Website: walmart
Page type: customer-info-address
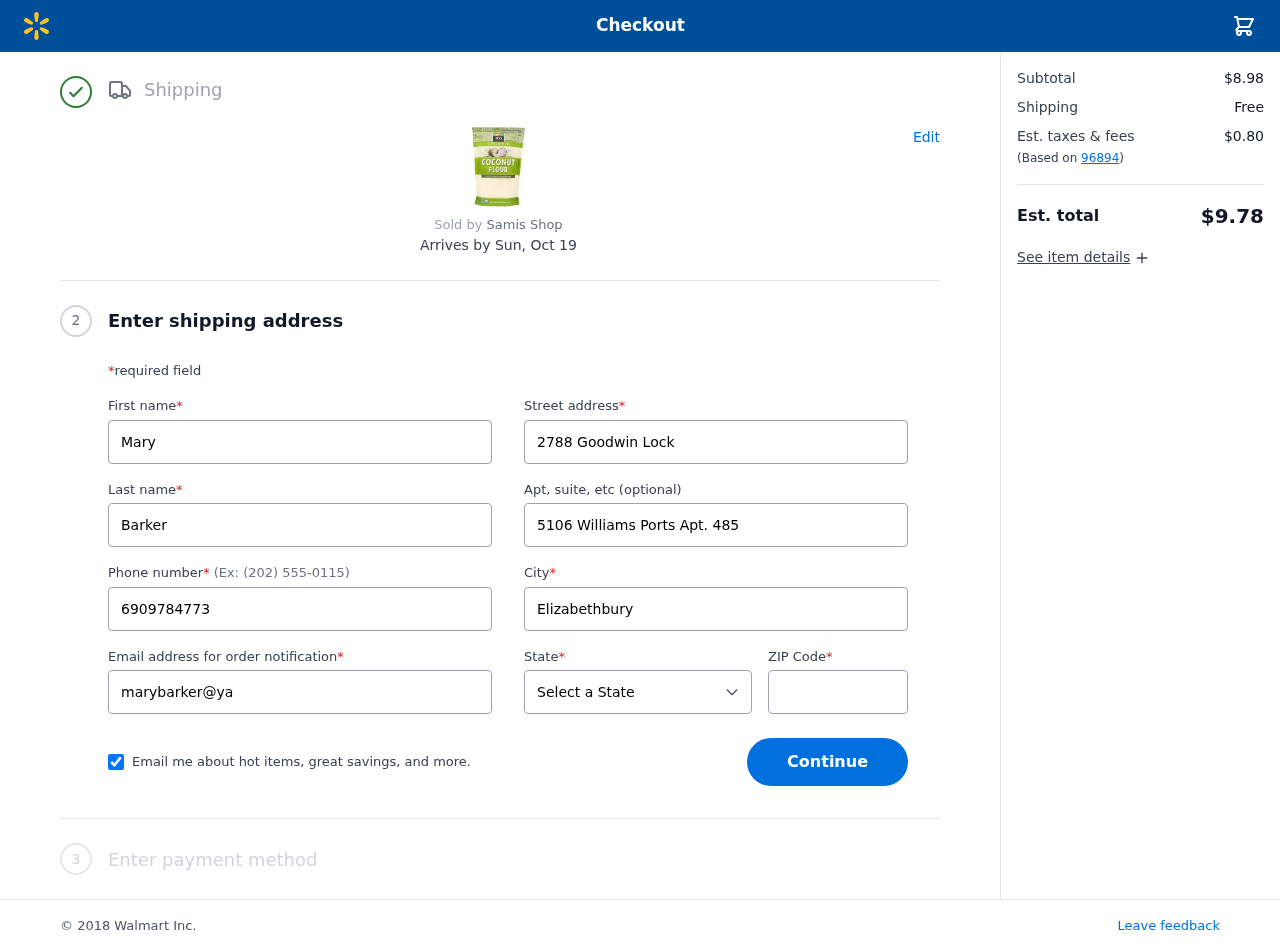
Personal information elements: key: PII_CITY
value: Elizabethbury
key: PII_EMAIL
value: marybarker@yahoo.com
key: PII_FIRSTNAME
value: Mary
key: PII_LASTNAME
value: Barker
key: PII_PHONE
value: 6909784773
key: PII_POSTCODE
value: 96894
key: PII_STATE
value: Florida
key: PII_STREET
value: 2788 Goodwin Lock
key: PII_STREET2
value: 5106 Williams Ports Apt. 485
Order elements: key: ORDER_DELIVERY_DATE
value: Sun, Oct 19
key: ORDER_SUBTOTAL
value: $8.98
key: ORDER_SHIPPING_COST
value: Free
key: ORDER_TAX
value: $0.80
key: ORDER_TOTAL
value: $9.78